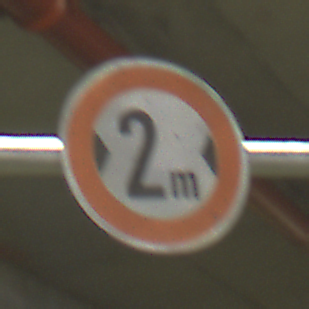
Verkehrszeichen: TatsaechlicheBreite2
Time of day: NotSpecified
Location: Indoor (Special)
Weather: NotSpecified
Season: NotSpecified
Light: Artificial